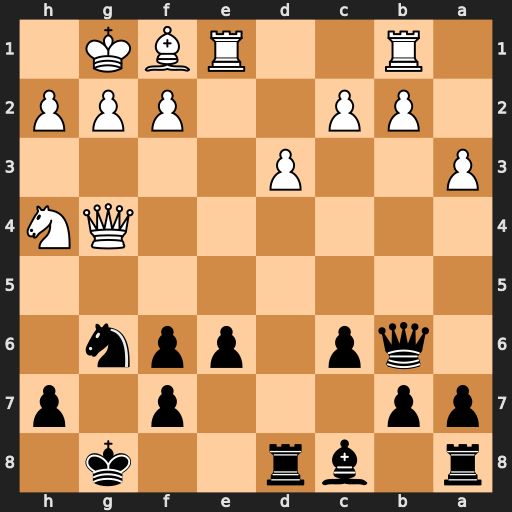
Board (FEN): r1br2k1/pp3p1p/1qp1ppn1/8/6QN/P2P4/1PP2PPP/1R2RBK1
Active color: b
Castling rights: -
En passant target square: -
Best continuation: Rd4 Re4 f5 Rxd4 fxg4